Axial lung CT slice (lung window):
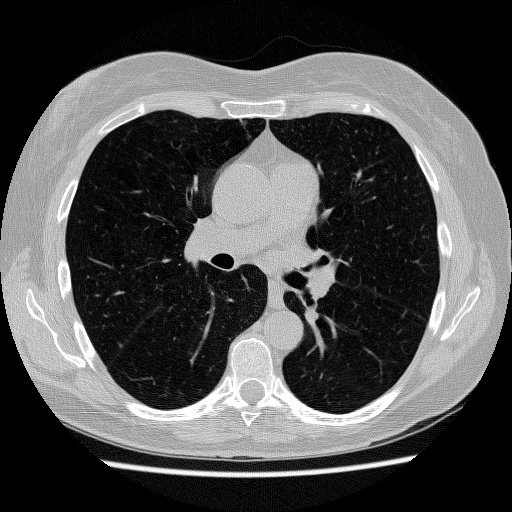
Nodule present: no